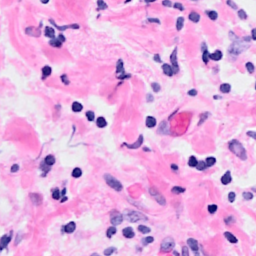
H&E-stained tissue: Breast